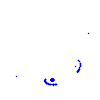
Particle: proton